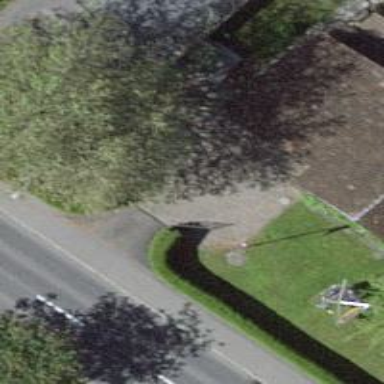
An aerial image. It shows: Hedge barrier.